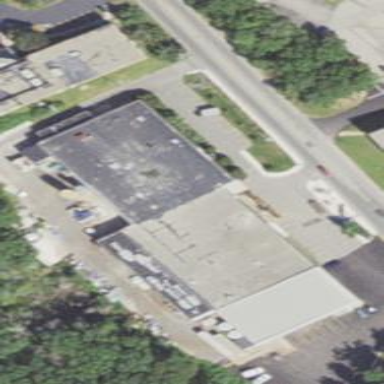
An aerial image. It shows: Building.